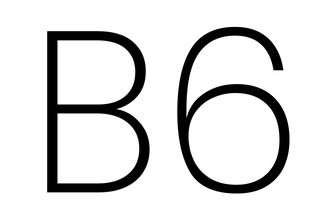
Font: Poppins-ExtraLight